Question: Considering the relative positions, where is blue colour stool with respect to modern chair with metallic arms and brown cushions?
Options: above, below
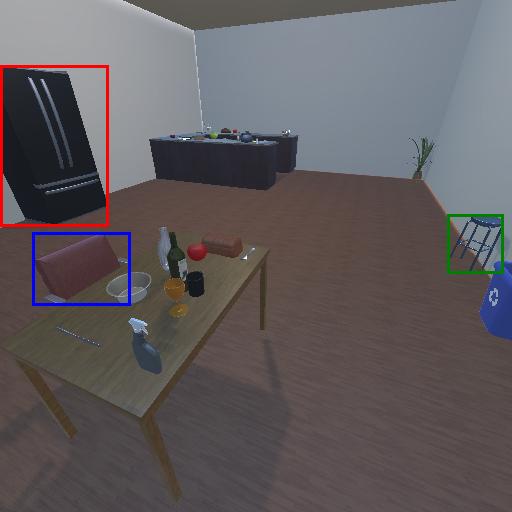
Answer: above